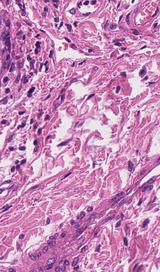
Tumor epithelial tissue: no
Tumor-associated stroma tissue: yes
Normal tissue: no